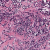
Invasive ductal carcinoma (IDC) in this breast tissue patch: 1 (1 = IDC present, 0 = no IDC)